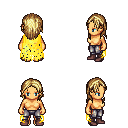
a pixel art fantasy rpg character, female body template, human, tanned skin, yellow tattered cape, metal pants, blonde long hairstyle, maroon shoes, four views (front, back, left, right), 2x2 character sprite sheet, small pixel art, hard edges, no anti-aliasing